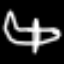
Label: airplane